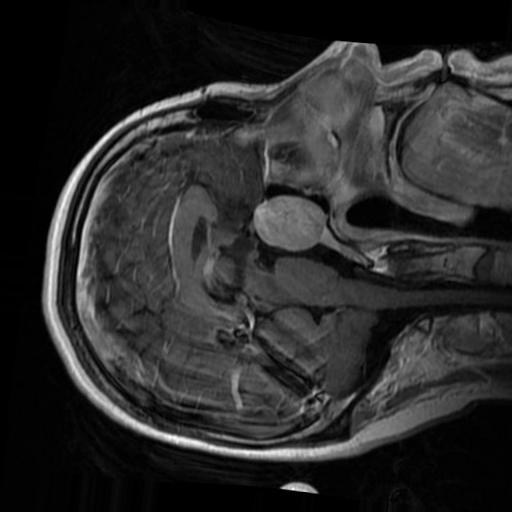
Label: brain_tumor